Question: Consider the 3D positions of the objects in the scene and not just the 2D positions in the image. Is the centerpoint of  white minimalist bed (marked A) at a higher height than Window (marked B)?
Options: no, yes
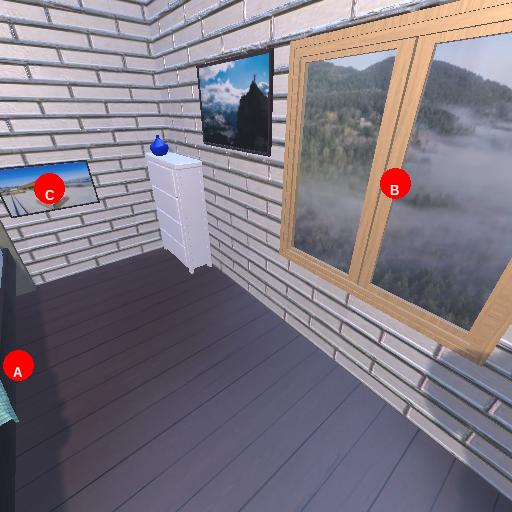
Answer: no